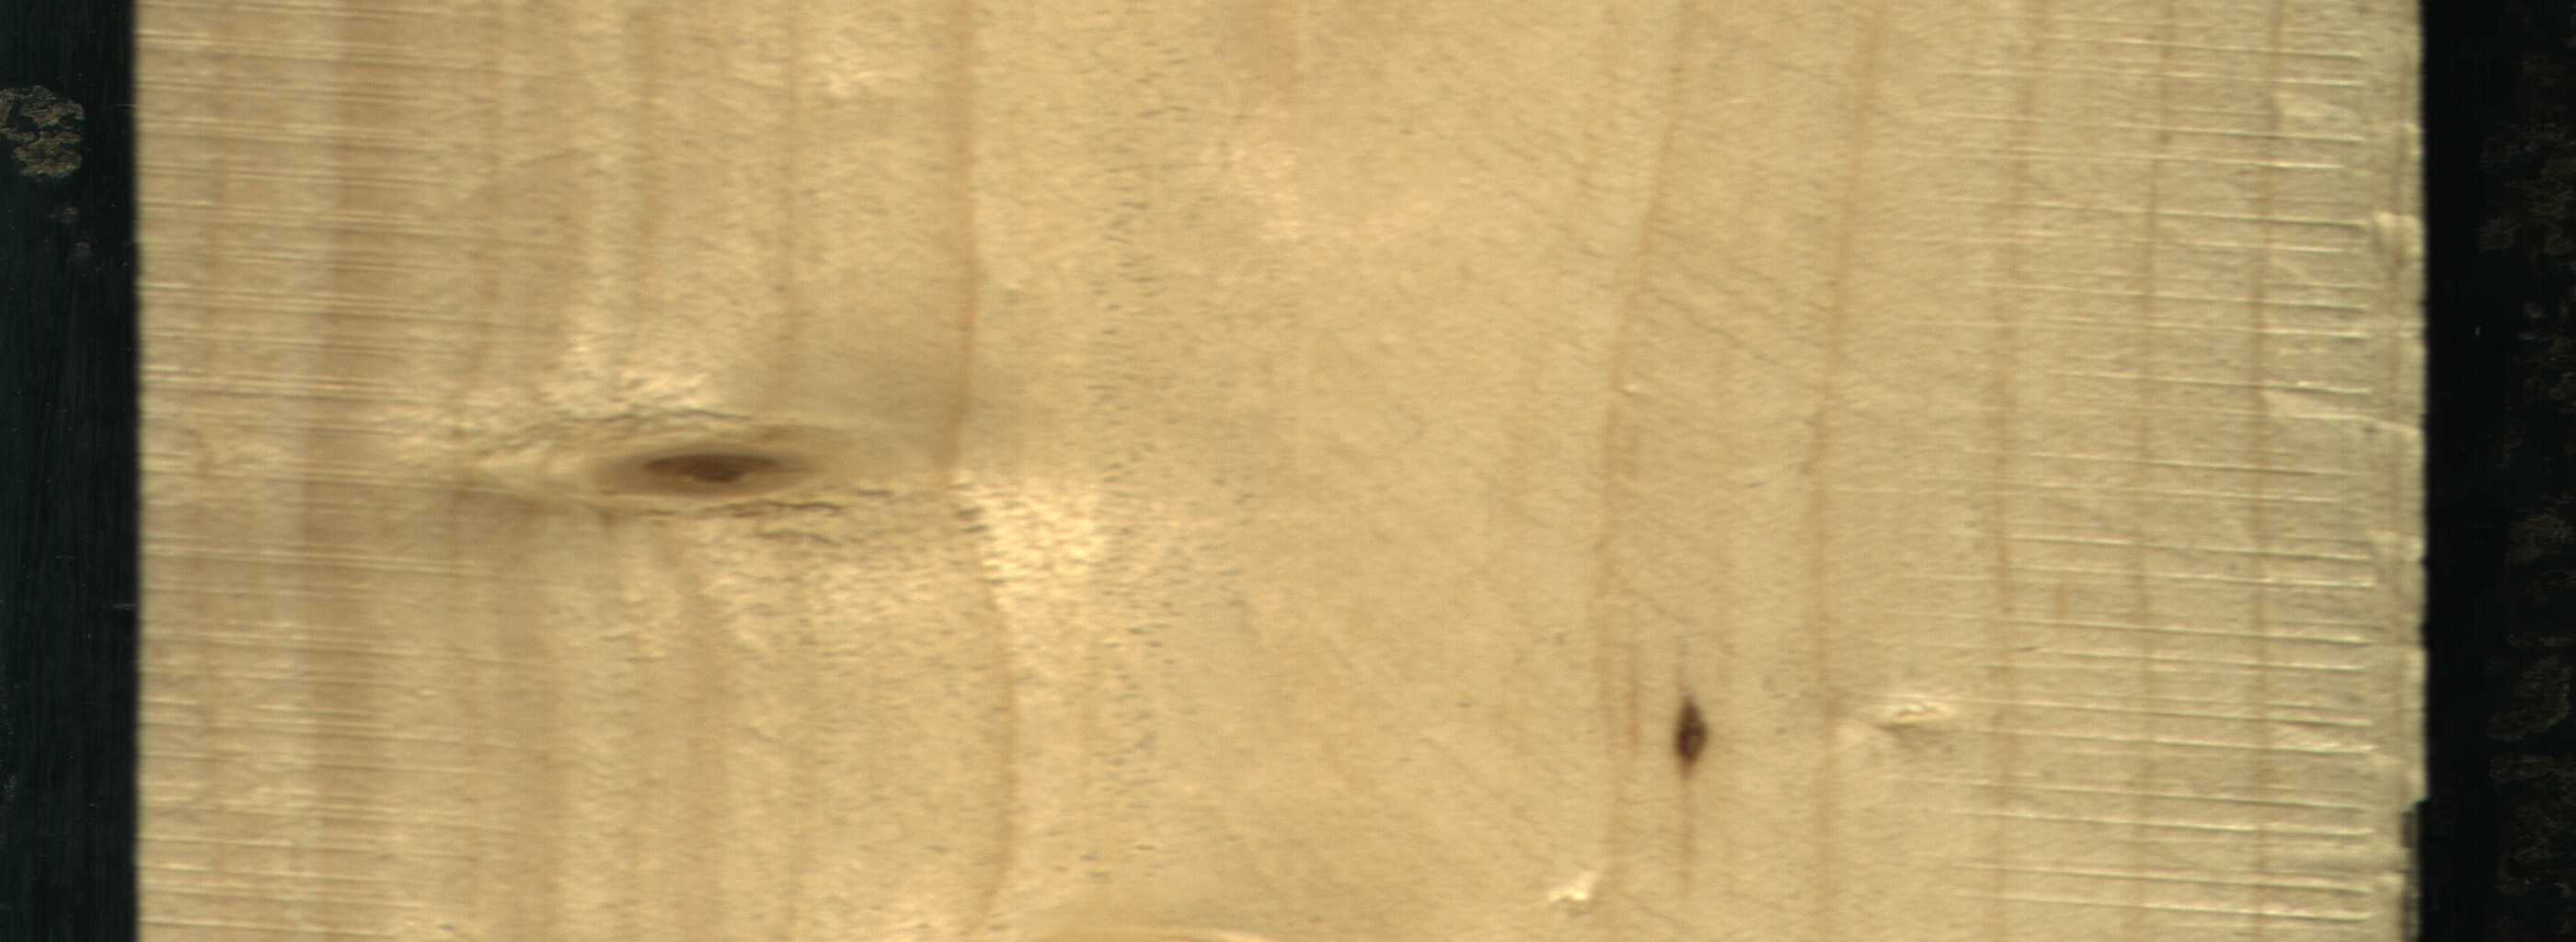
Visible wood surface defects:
resin
Live_Knot